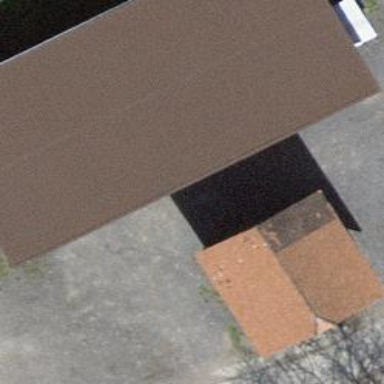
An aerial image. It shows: Farm building.